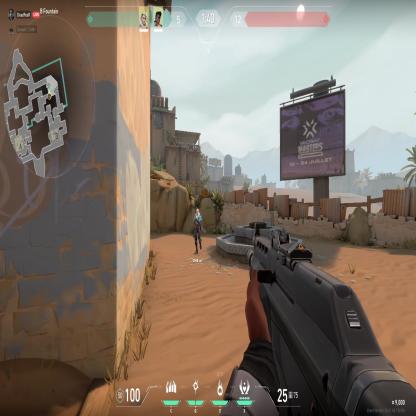
Label: teammate